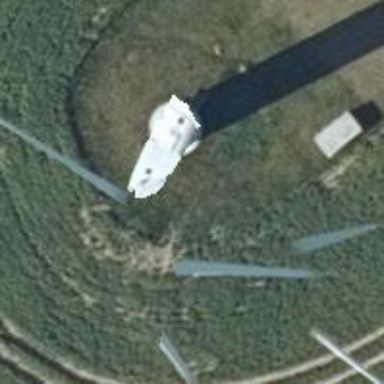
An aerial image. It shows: Wind generator powered by wind. The generator type is horizontal axis and it uses wind turbines.